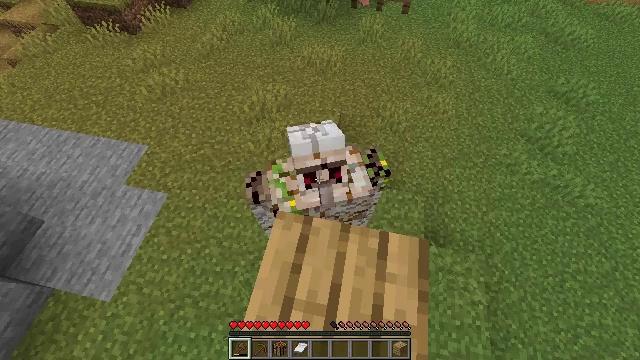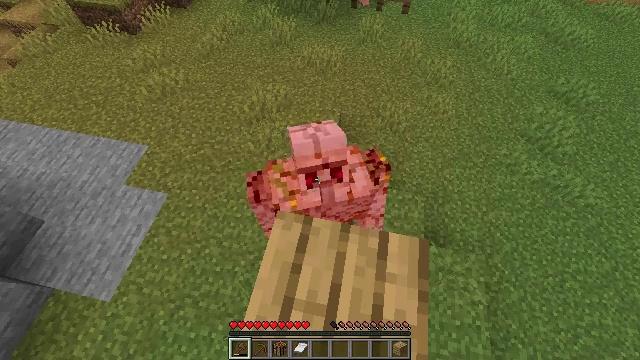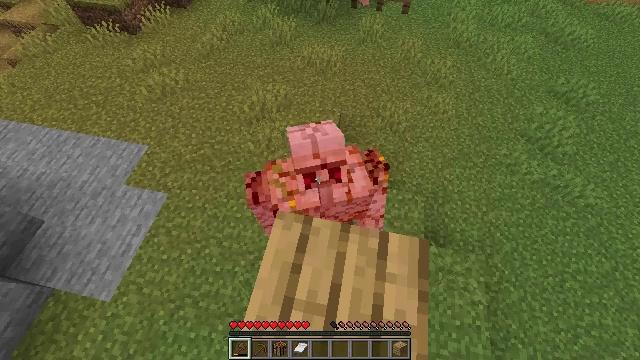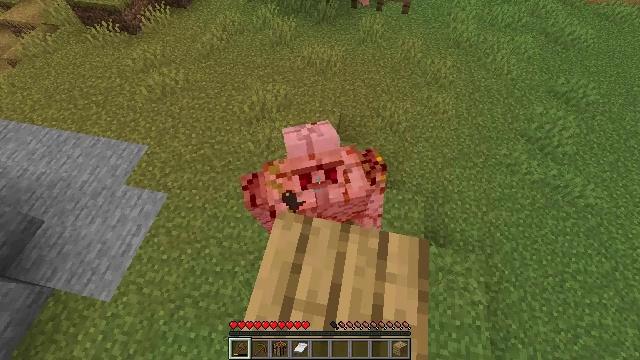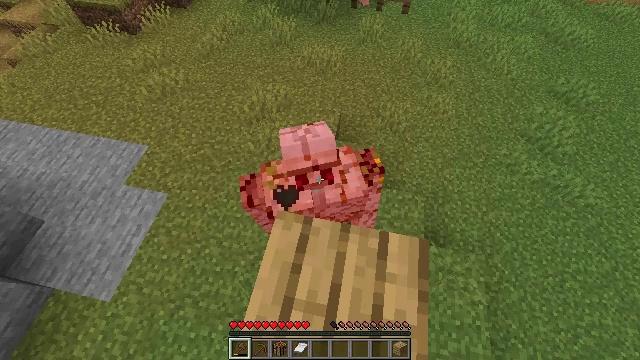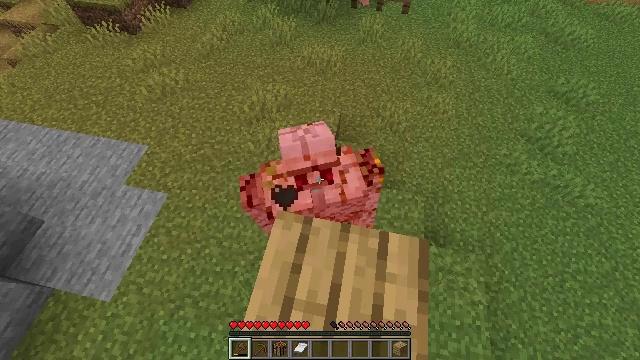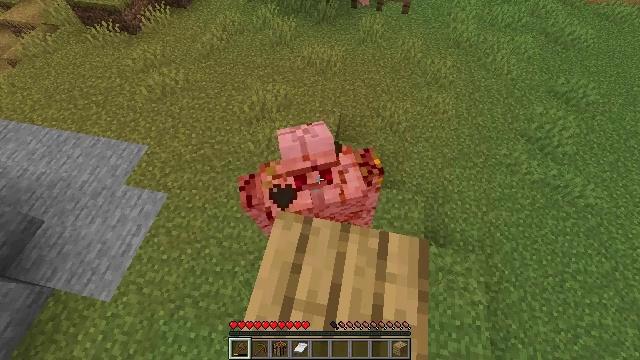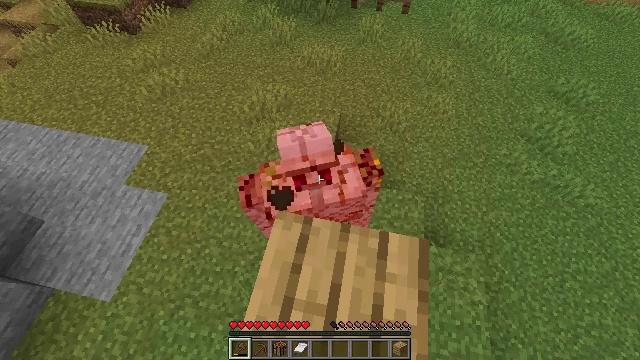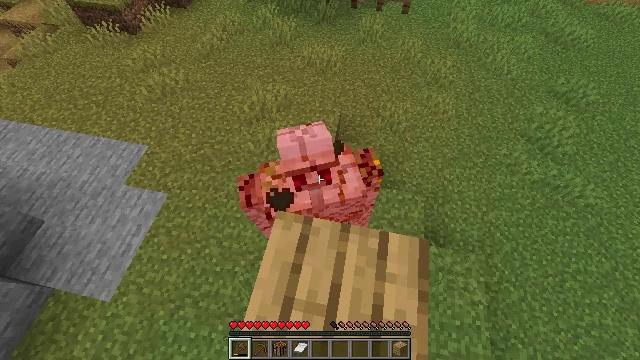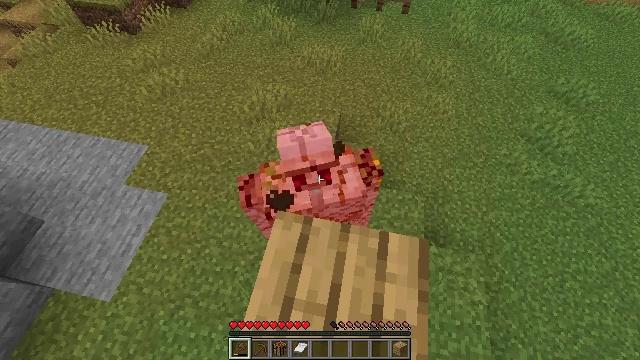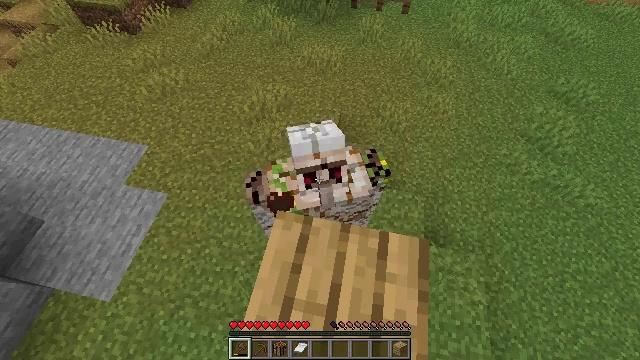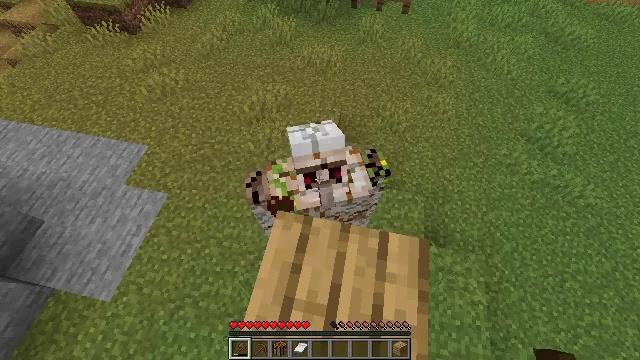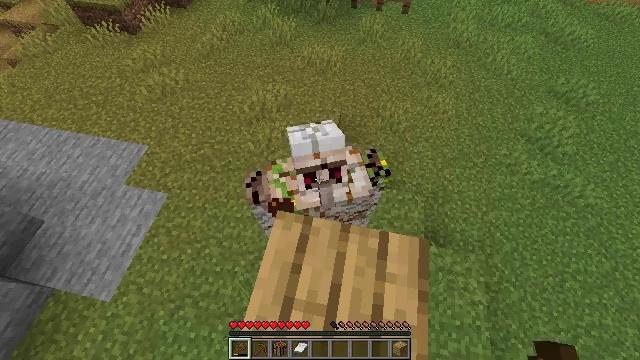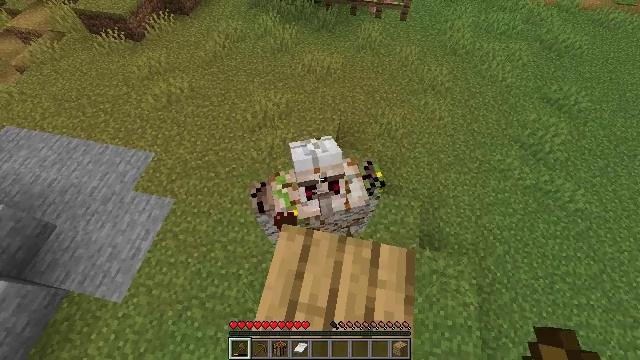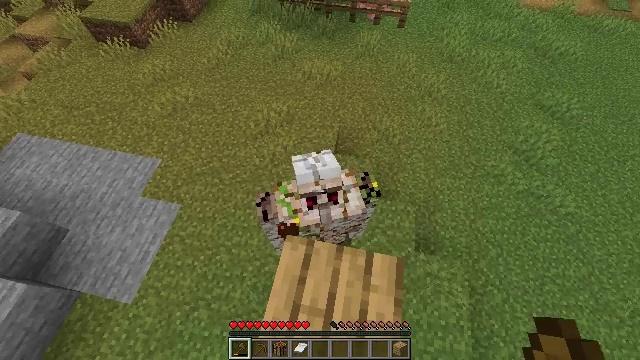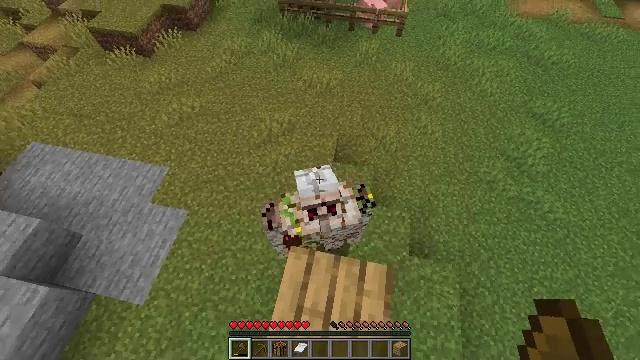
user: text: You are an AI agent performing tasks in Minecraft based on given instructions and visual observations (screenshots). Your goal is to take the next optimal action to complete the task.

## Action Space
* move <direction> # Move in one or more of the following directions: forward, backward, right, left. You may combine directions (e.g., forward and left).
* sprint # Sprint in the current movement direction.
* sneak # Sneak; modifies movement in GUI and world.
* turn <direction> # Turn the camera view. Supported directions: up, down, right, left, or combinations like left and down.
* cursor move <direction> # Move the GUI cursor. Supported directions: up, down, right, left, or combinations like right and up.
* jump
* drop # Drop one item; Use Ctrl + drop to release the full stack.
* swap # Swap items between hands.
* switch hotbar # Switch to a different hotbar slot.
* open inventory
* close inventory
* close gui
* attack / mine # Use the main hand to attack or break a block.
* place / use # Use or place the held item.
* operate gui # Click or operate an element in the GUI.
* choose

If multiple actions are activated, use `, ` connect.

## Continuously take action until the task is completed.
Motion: motion action
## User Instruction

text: Defeat the iron golem.
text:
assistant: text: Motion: no_op
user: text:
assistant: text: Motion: no_op
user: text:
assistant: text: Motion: no_op
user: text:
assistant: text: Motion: no_op
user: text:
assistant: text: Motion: no_op
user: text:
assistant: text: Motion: no_op
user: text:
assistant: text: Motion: no_op
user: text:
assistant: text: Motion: no_op
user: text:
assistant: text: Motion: no_op
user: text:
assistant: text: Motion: no_op
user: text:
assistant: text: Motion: no_op
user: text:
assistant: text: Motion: no_op
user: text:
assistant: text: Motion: jump
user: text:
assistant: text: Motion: jump
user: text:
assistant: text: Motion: jump
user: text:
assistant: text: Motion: no_op
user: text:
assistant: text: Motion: no_op
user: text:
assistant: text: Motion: no_op
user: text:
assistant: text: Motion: no_op
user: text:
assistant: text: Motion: no_op
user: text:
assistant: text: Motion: no_op
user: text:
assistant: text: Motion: no_op
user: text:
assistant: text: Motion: attack / mine
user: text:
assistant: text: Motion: attack / mine
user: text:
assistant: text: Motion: attack / mine
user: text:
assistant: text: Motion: no_op
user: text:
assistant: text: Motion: no_op
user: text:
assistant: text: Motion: no_op